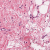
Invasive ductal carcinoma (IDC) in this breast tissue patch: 0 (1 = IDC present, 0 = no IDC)